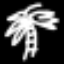
Label: palm tree